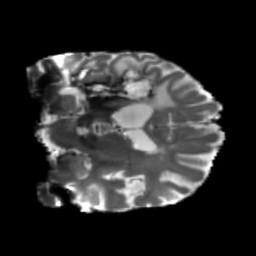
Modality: T2w
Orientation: coronal
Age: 56
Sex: male
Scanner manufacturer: siemens
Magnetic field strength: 3 T
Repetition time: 5.25 s
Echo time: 0.08 s